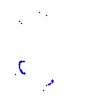
Particle: kaon